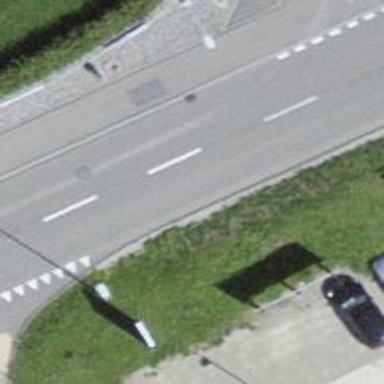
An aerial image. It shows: Marked road crossing.